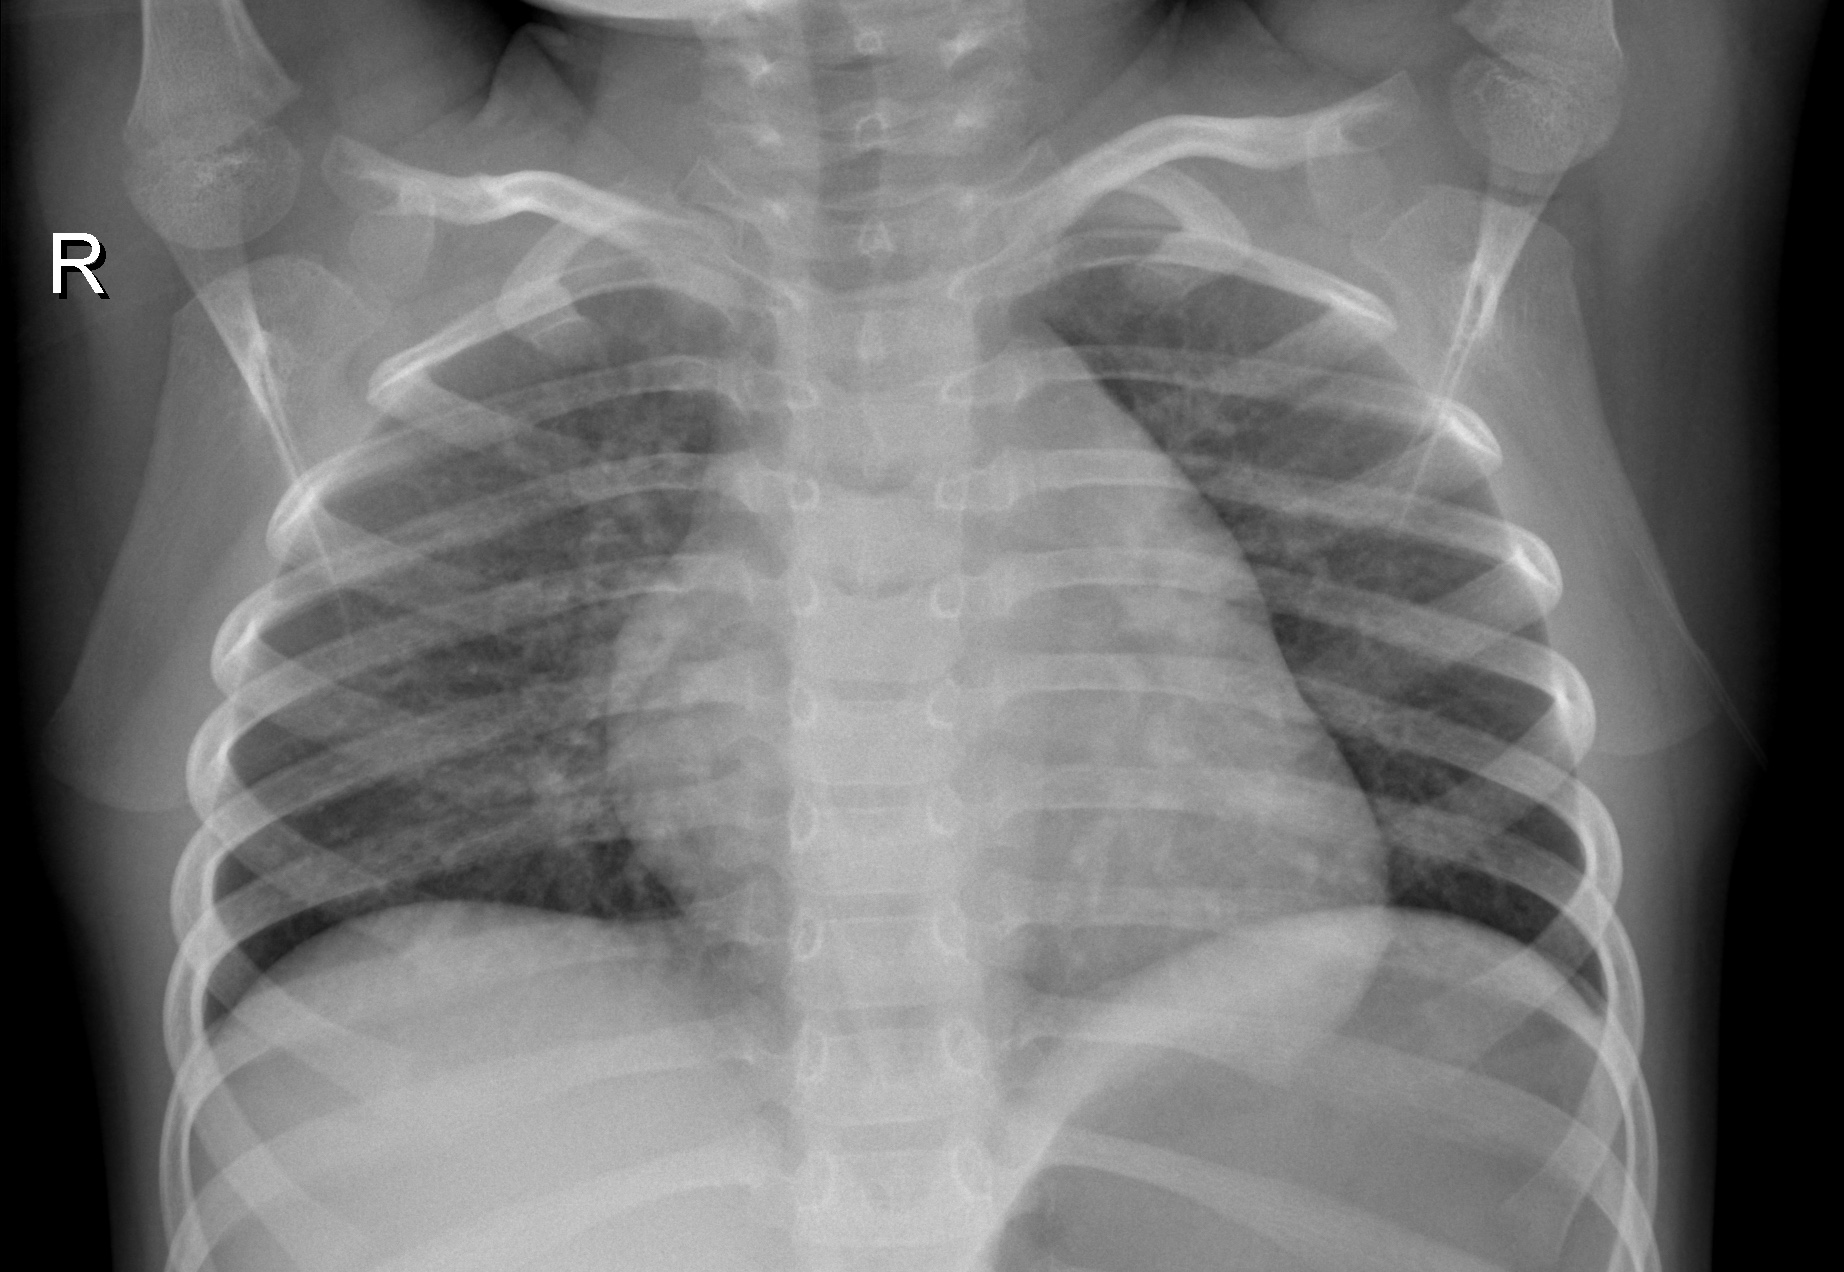
Diagnosis: NORMAL